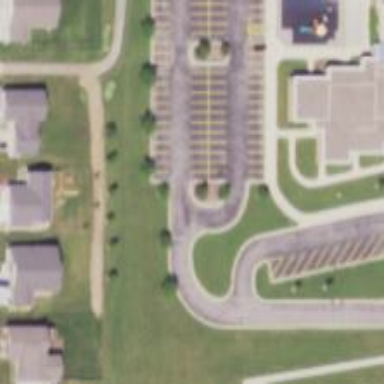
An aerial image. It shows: Asphalt driveway designated for school.